Field crop: tomato
Growth stage: 1
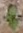
Species: solanum